Question: I have a website where I am using the JSON webservice. I have uploaded my website on the server.
When I try to access the webservice it gives me the error as shown in below screenshot. In the below screenshot MyServices is my webservice. MyServices.asmx is the name of the file that I am trying to access.
I tried cleaning the bin folder and rebuilding again. But it didn't work.
What could be wrong?

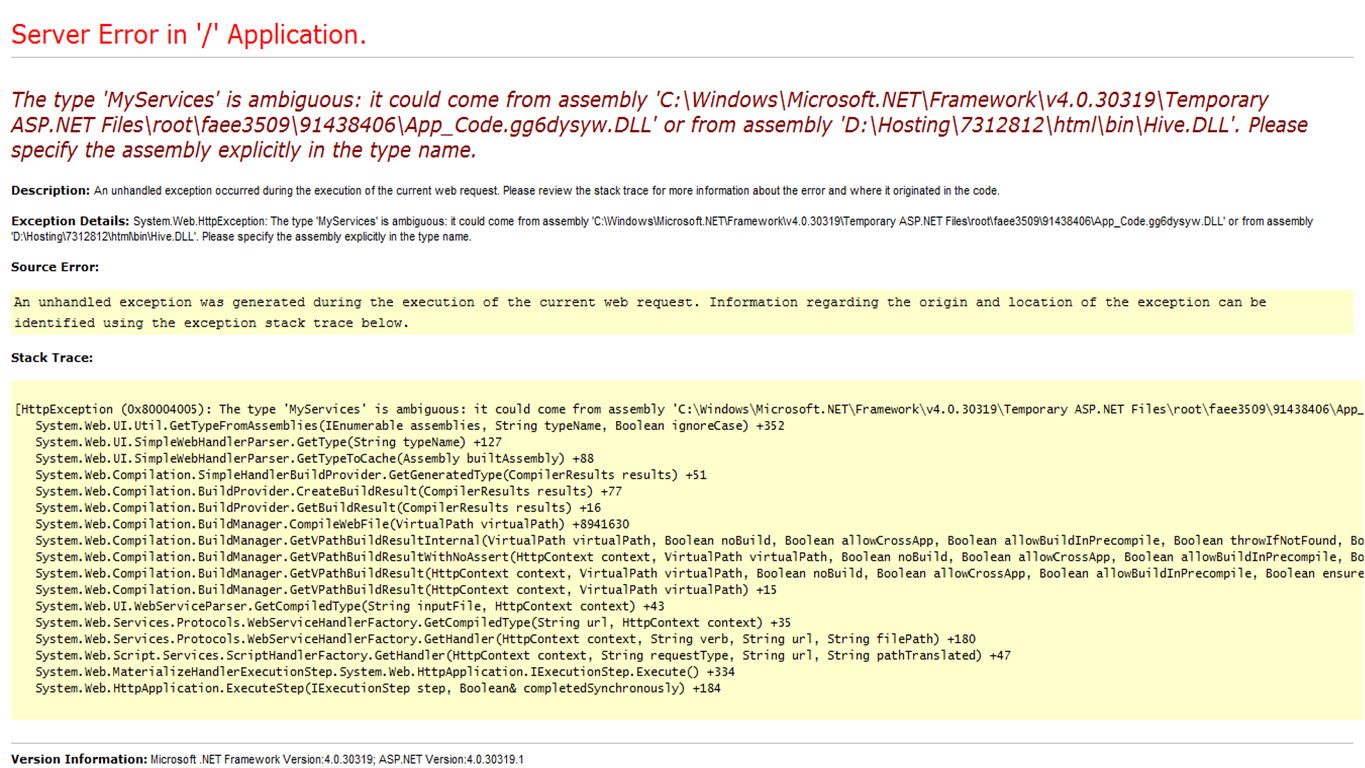
Answer: This error might occur if you are using a Web Application type project (in contrast to Web Site) and you have put code in the 'App_Code' special folder. This folder should be used only with WebSite project types. A Web Application is compiled meaning that all source code is precompiled into an assembly and placed into the 'bin' folder. On the other hand 'App_Code' is a special folder. ASP.NET automatically compiles dynamically everything in this folder when the first request arrives so you find yourself with two assemblies that contain the same class.
---
Visual Studio uses different icons to represent web site and web application which might help you find out which type you are using: